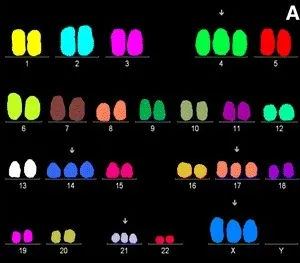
Results of molecular cytogenetic analysis. Multicolor FISH. Showing trisomies of chromosomes X, 4, 14, 17 and 21.
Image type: pathology (fish)